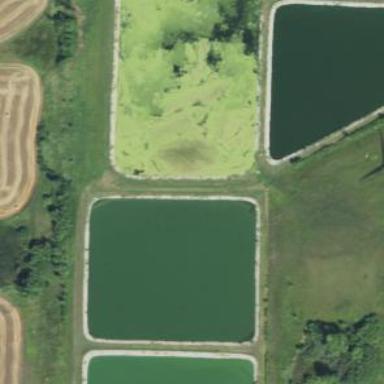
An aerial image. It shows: Wastewater plant.